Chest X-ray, PA view. Patient: 27 years old, sex F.
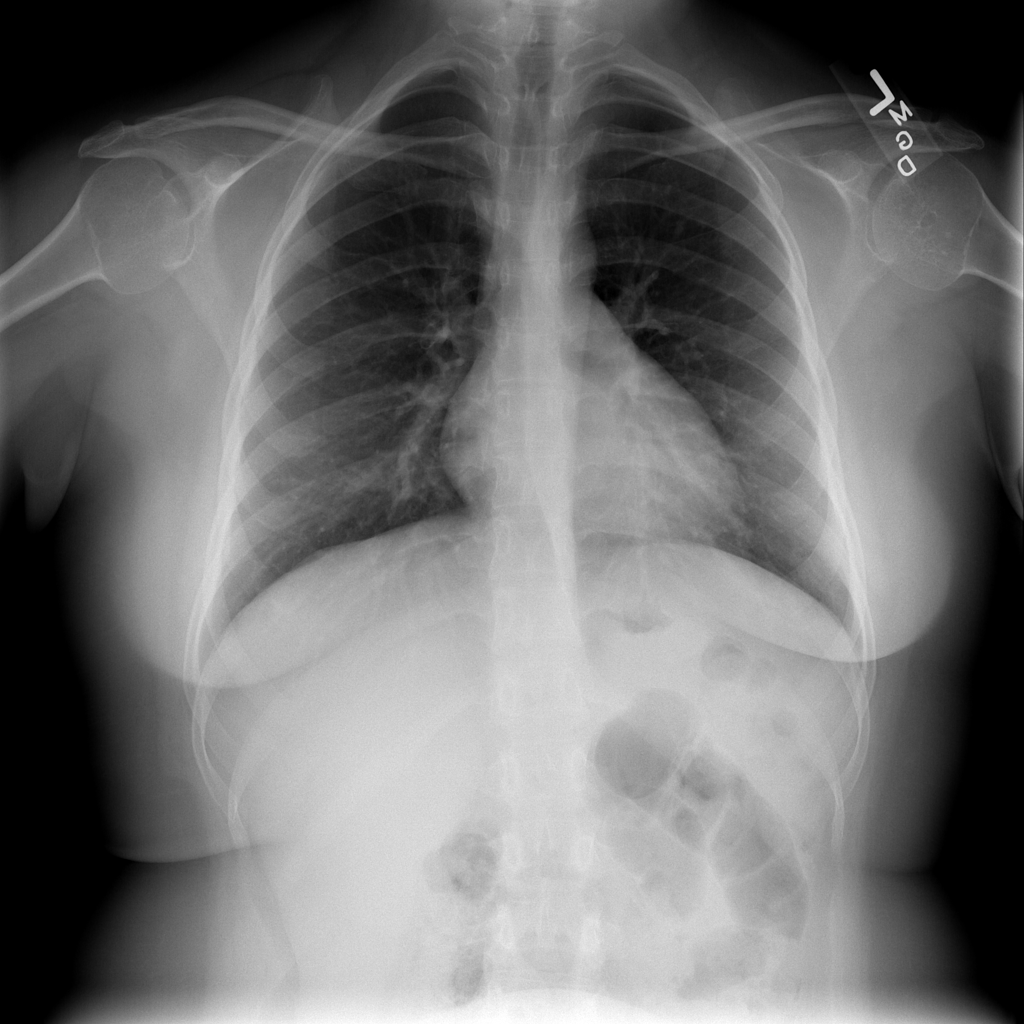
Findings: No Finding